Field crop: maize
Growth stage: 2
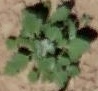
Species: chenopodium